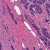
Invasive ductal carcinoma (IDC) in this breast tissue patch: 1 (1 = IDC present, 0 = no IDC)